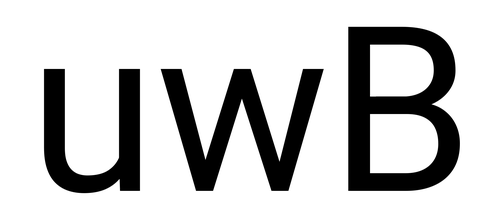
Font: Roboto_Regular